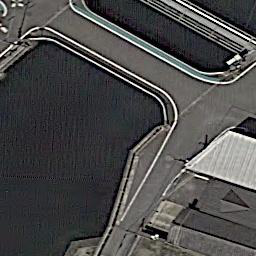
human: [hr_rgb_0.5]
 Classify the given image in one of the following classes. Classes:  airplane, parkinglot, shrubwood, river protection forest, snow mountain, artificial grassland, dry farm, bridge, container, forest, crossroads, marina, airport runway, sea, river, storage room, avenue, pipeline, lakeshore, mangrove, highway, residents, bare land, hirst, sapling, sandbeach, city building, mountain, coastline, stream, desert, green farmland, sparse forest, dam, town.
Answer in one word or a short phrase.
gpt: bridge